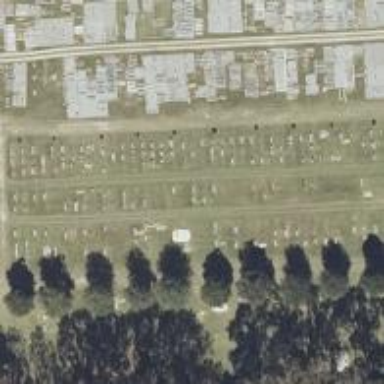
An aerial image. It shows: Graveyard area designated as cemetery.